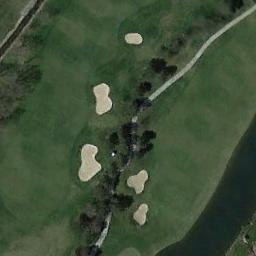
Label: golf_course